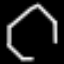
Label: octagon